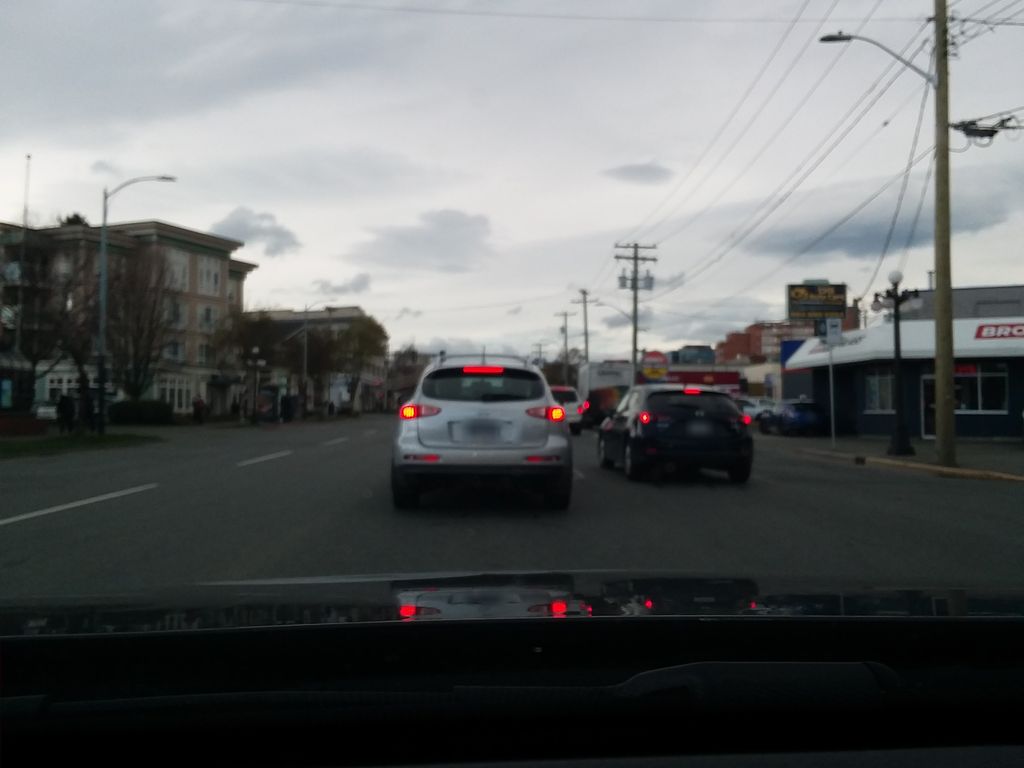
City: victoria